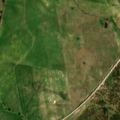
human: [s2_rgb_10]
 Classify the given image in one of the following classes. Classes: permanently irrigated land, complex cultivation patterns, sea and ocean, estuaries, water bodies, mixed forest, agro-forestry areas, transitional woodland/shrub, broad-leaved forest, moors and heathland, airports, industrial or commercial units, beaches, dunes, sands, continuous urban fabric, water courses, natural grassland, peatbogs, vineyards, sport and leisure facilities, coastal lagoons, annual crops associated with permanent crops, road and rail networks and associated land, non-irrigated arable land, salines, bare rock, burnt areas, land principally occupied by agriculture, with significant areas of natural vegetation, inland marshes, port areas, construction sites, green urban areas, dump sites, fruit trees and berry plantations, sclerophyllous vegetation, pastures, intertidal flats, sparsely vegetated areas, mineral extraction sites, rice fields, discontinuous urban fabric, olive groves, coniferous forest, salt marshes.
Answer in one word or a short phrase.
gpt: non-irrigated arable land, transitional woodland/shrub